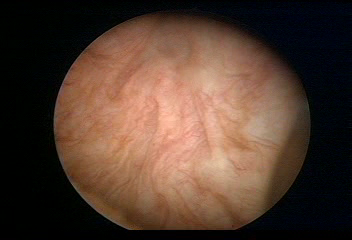
Modality: WLC
Class: Normal mucosa
Bladder cancer association: No